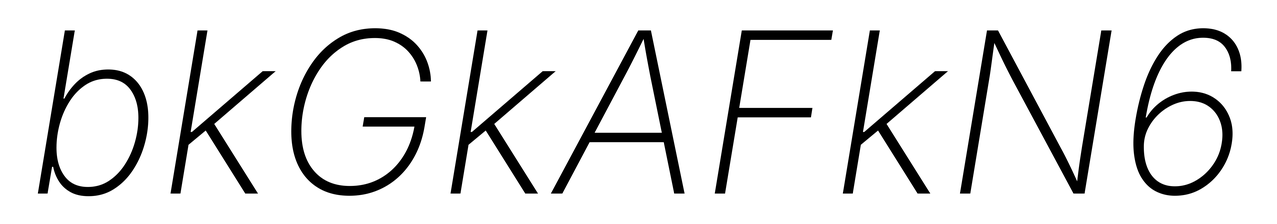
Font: Inter-Italic_ExtraLight_Italic